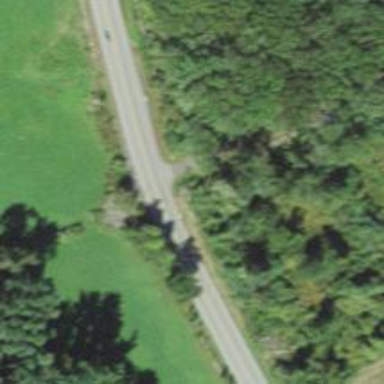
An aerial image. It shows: Asphalt road classified as primary highway.